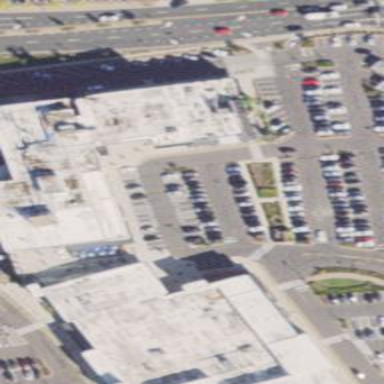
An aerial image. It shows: Retail building.